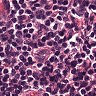
Metastatic tissue present: no